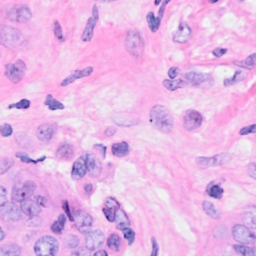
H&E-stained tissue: Breast